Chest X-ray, PA view. Patient: 19 years old, sex M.
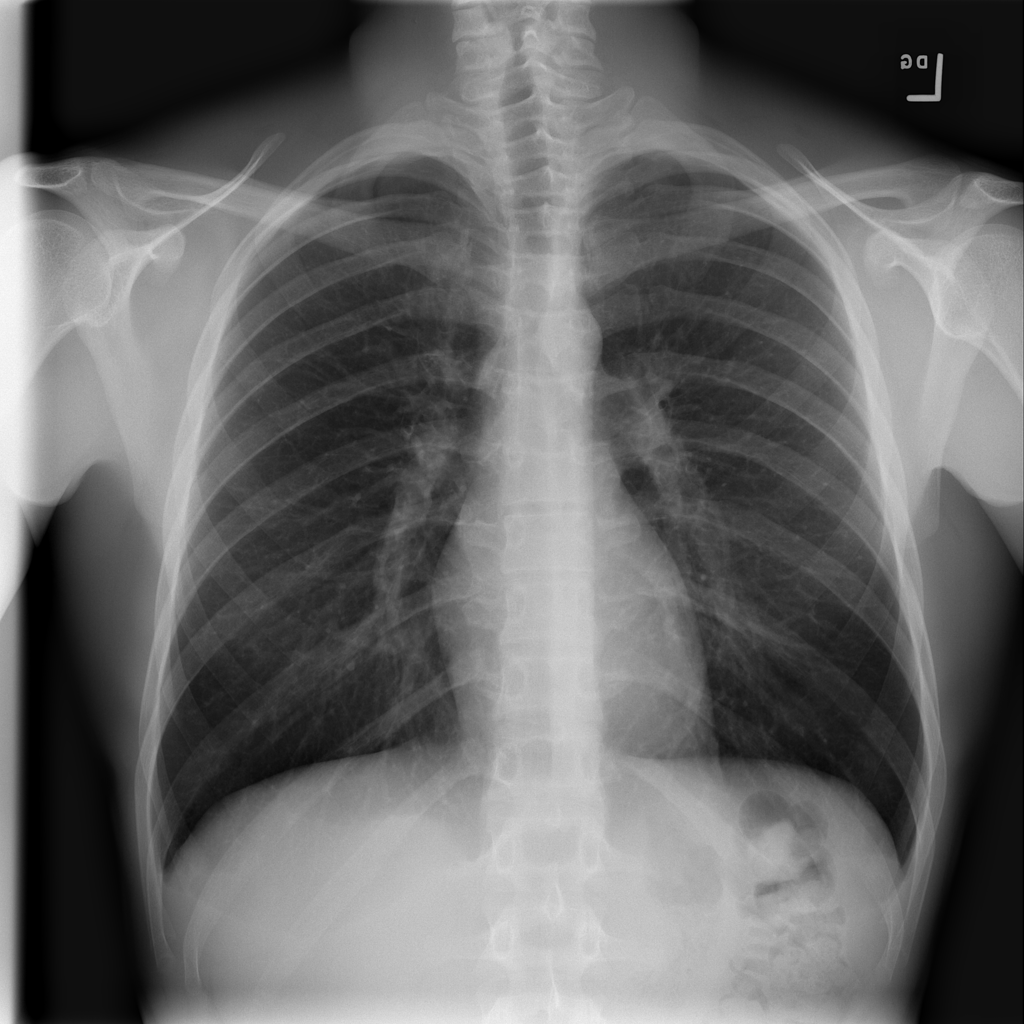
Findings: No Finding